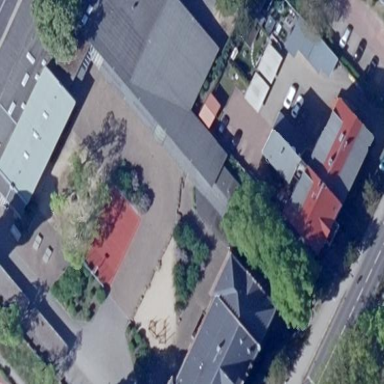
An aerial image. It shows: School building.